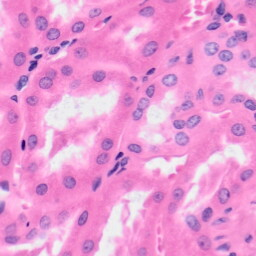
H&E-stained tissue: Kidney